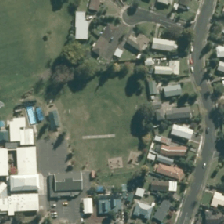
Land cover: urban_parkland